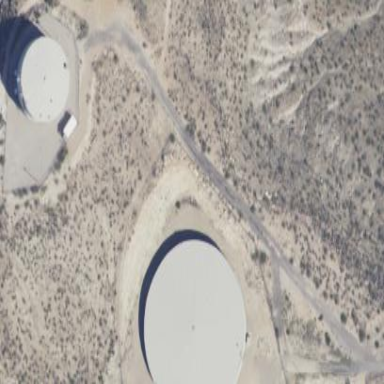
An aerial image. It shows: Silo.